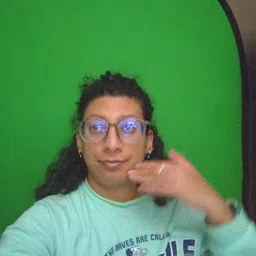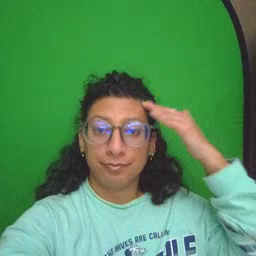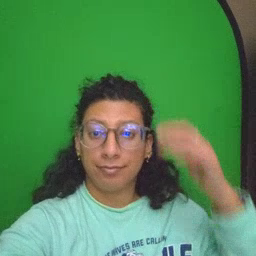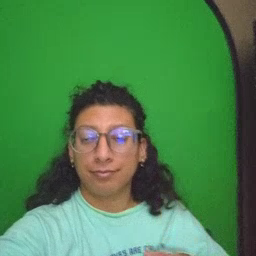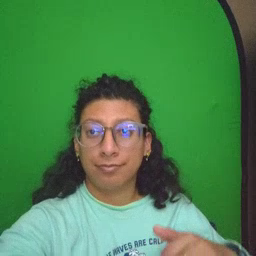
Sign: head